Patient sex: M
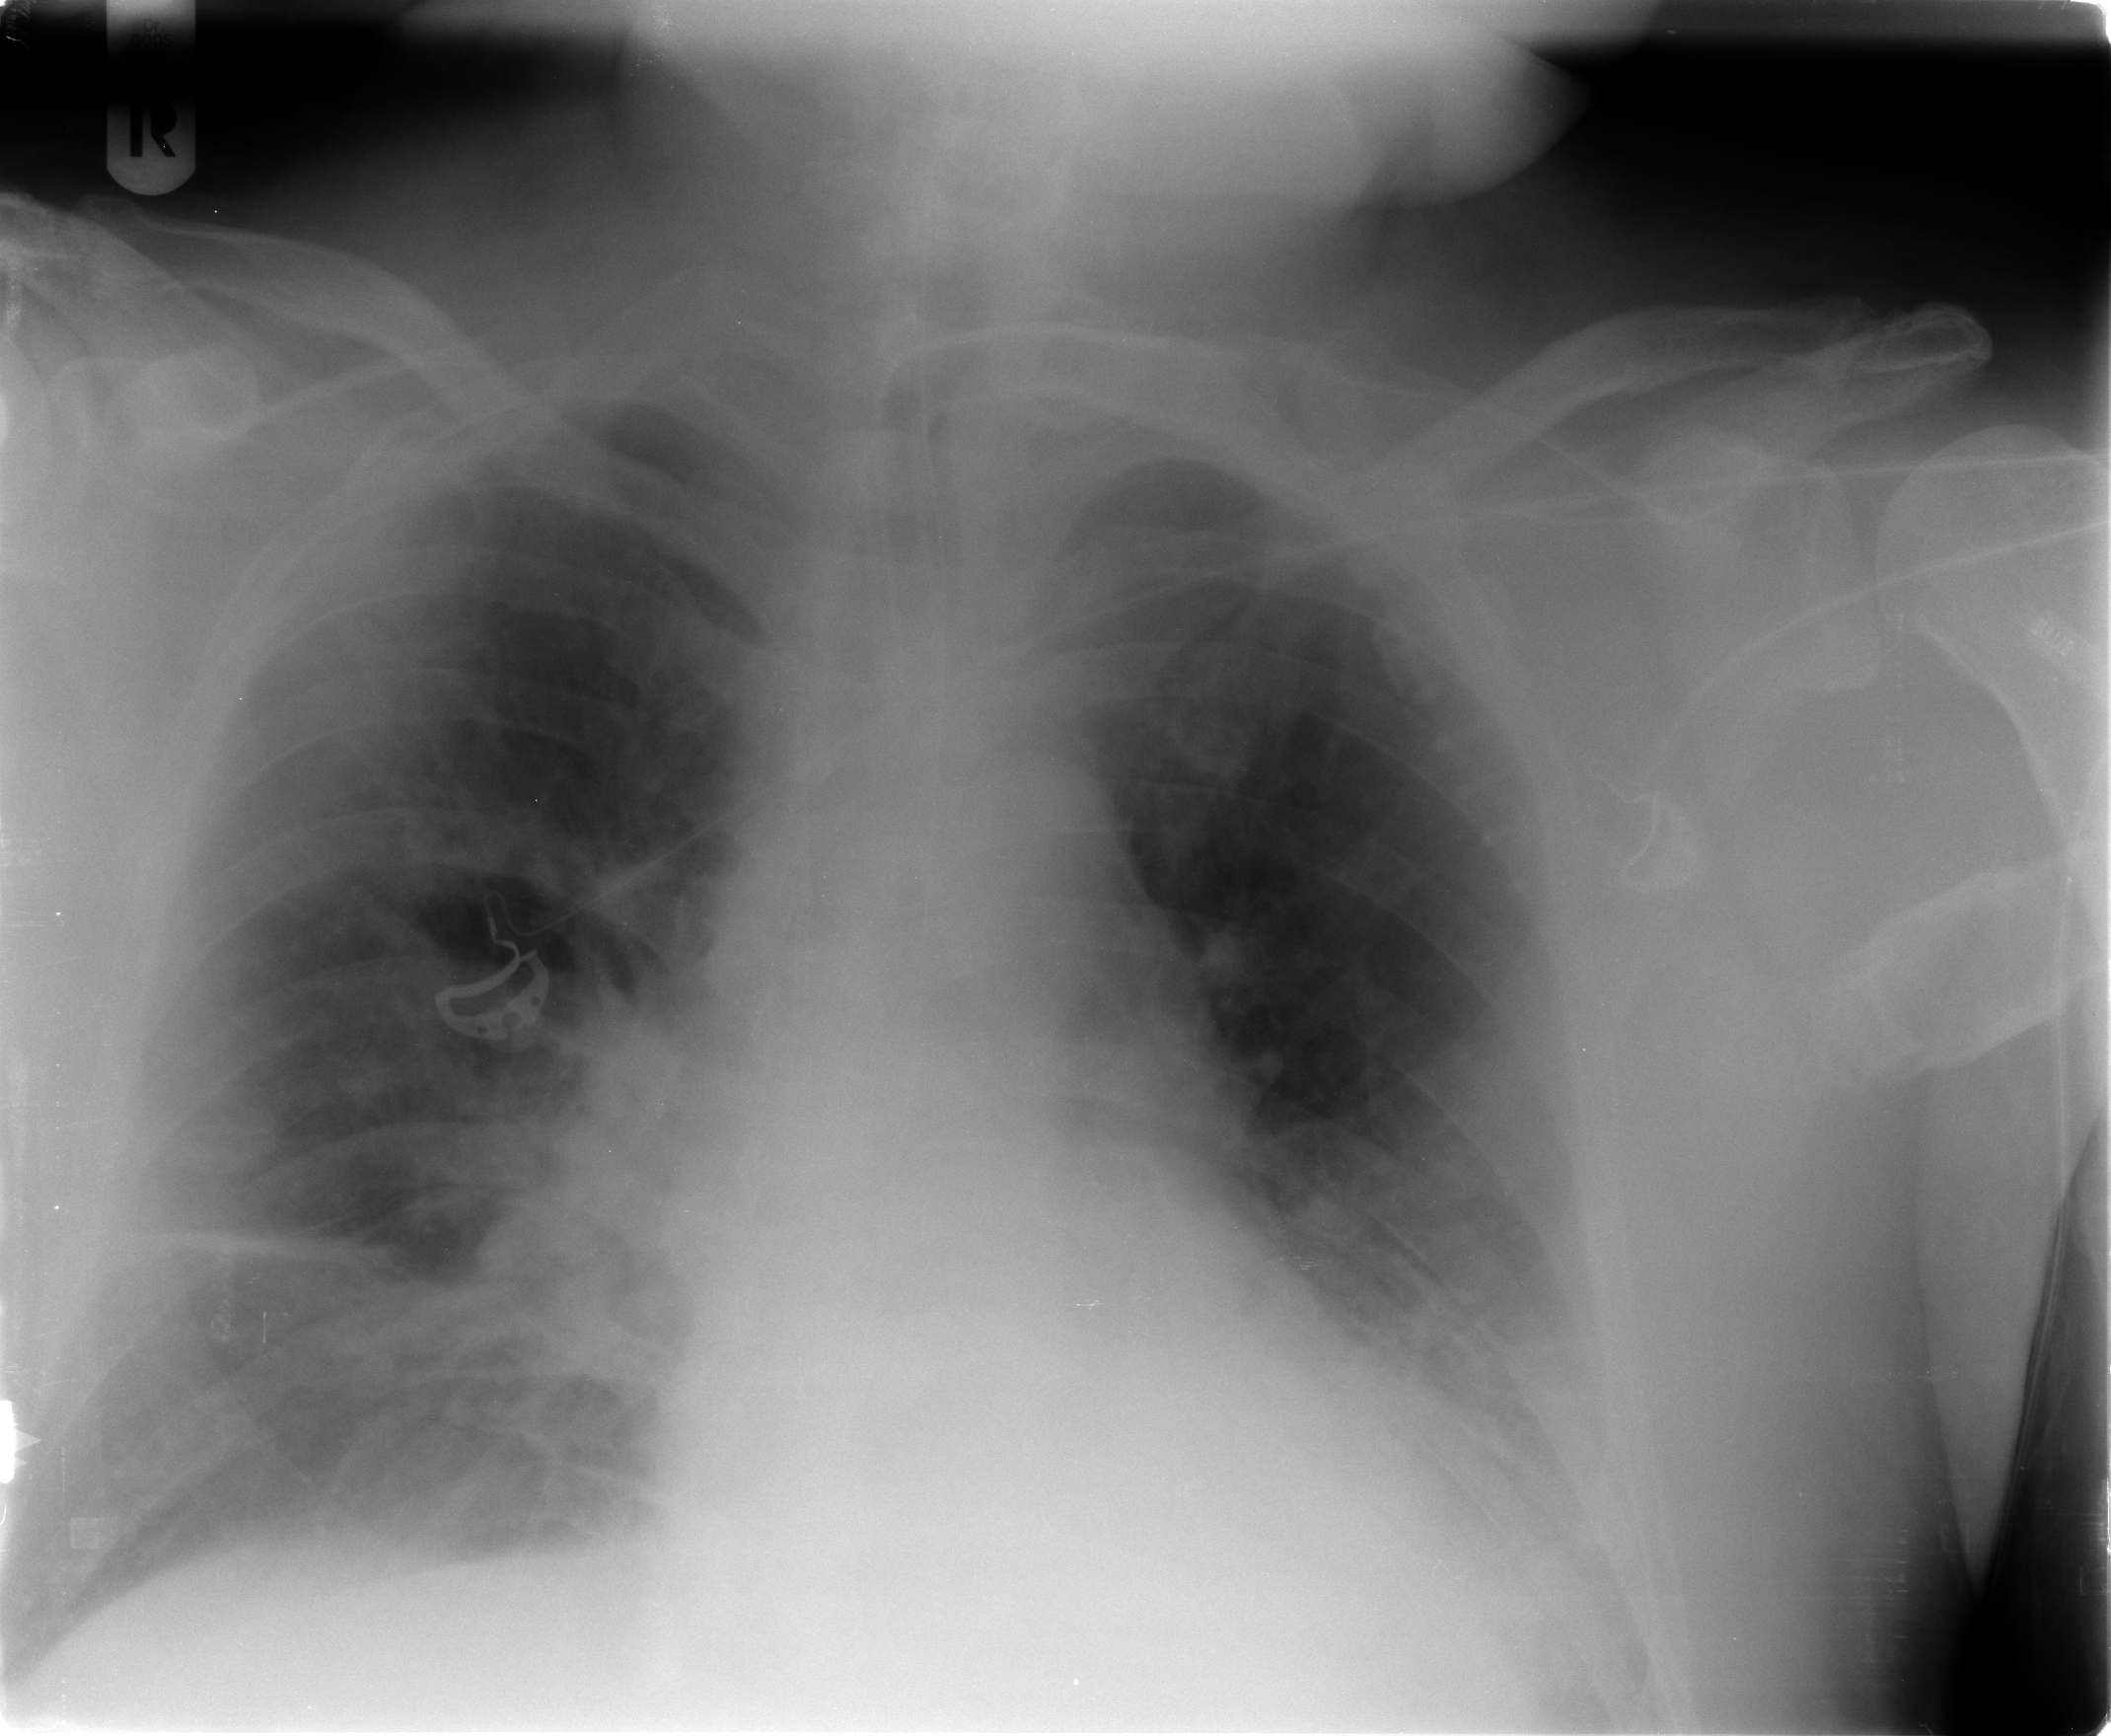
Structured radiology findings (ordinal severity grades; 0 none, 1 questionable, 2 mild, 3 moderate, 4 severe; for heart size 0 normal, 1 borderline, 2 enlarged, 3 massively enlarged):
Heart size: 0
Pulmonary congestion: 2
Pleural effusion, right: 0
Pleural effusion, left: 2
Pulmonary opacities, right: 2
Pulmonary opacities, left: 0
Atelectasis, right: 2
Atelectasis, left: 2